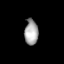
Tissue: lung
Cell type: Epithelial cells
Senescence score: 0.1723
Nuclear area (px): 341
Mean DAPI intensity: 164.261